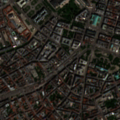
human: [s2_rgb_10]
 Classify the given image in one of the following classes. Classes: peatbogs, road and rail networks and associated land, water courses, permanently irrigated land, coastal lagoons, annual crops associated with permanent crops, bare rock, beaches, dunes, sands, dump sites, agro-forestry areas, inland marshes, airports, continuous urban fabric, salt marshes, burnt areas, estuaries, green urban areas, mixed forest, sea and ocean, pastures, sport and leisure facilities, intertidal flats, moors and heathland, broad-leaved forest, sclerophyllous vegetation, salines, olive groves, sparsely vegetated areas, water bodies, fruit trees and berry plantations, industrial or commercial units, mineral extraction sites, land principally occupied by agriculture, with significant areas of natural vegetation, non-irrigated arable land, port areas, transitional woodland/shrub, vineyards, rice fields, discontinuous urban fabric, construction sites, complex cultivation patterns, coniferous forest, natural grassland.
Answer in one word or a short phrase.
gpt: continuous urban fabric, green urban areas